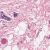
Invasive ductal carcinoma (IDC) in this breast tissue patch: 0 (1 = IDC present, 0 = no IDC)